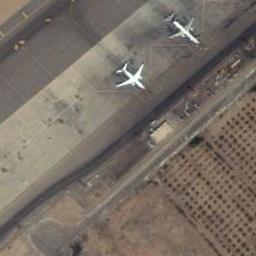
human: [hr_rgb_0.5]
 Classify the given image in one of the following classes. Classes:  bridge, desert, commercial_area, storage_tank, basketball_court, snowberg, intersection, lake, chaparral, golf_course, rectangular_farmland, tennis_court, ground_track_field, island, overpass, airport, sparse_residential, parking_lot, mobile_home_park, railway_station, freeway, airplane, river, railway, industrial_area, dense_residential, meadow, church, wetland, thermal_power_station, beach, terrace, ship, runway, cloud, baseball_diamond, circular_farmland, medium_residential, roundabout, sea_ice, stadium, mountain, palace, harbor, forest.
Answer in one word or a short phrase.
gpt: airplane